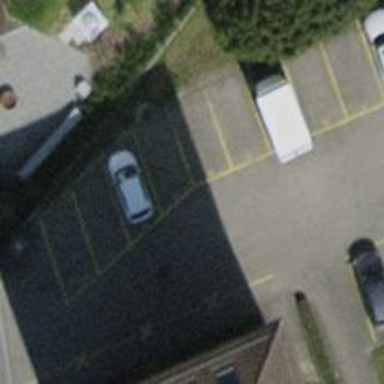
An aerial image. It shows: Asphalt parking aisle off service road.